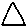
Label: triangle